Question: I am trying to create a schedule for a Tae Kwon Do school, and I would like the admins to be able to CRUD their table .
This is how I would like for it to look:

and here is my code right now:
'''
<?php require_once("../../includes/initialize.php"); ?>
<?php if (!$session->is_logged_in()) { redirect_to("login.php"); } ?>
<?php
$schedules = Schedule::find_all();
?>
<?php include_layout_template('admin_header.php'); ?>
<h2>Schedule</h2>
<?php
if(isset($_POST['delete'])){
$schedule = Schedule::find_by_id($_GET['id']);
if($schedule && $schedule->delete()) {
$session->message("The line was deleted.");
redirect_to('schedule.php');
}else{
$session->message("The line could not be deleted.");
redirect_to('schedule.php');
}
}
?>
<?php
if(isset($_POST['submit'])){
$schedule = new Schedule();
$schedule->belt = $_POST['belt'];
$schedule->age = $_POST['age'];
$schedule->monday = $_POST['monday'];
$schedule->tuesday = $_POST['tuesday'];
$schedule->wednesday = $_POST['wednesday'];
$schedule->thursday = $_POST['thursday'];
$schedule->friday = $_POST['friday'];
$schedule->saturday = $_POST['saturday'];
if($schedule->save()) {
$session->message("line added successfully.");
redirect_to('schedule.php');
} else {
$message = join("<<br />", $schedule->errors);
}
}
?>
<?php
if(isset($_POST['update'])){
$schedule = Schedule::find_by_id($_POST['id']);
$schedule->belt = $_POST['belt'];
$schedule->age = $_POST['age'];
$schedule->monday = $_POST['monday'];
$schedule->tuesday = $_POST['tuesday'];
$schedule->wednesday = $_POST['wednesday'];
$schedule->thursday = $_POST['thursday'];
$schedule->friday = $_POST['friday'];
$schedule->saturday = $_POST['saturday'];
if($schedule->save()) {
$session->message("line updated successfully.");
redirect_to('schedule.php');
} else {
$message = join("<<br />", $schedule->errors);
}
}
?>
<?php echo output_message($message); ?>
<table id="schedule">
<tr>
<th>Belt</th>
<th>Age</th>
<th>Monday</th>
<th>Tuesday</th>
<th>Wednesday</th>
<th>Thursday</th>
<th>Friday</th>
<th>Saturday</th>
<th></th>
</tr>
<?php foreach($schedules as $schedule): ?>
<tr>
<form action="schedule.php" enctype="multipart/form-data" method="post">
<input type="hidden" name="id" value="<?php echo $schedule->id;?>" />
<td><input type="text" size="15" name="belt" value="<?php echo $schedule->belt; ?>" /></td>
<td><input type="text" size="5" name="age" value="<?php echo $schedule->age; ?>" /></td>
<td><input type="text" size="7" name="monday" value="<?php echo $schedule->monday; ?>" /></td>
<td><input type="text" size="7" name="tuesday" value="<?php echo $schedule->tuesday; ?>" /></td>
<td><input type="text" size="7" name="wednesday" value="<?php echo $schedule->wednesday; ?>" /></td>
<td><input type="text" size="7" name="thursday" value="<?php echo $schedule->thursday; ?>" /></td>
<td><input type="text" size="7" name="friday" value="<?php echo $schedule->friday; ?>" /></td>
<td><input type="text" size="7" name="saturday" value="<?php echo $schedule->saturday; ?>" /></td>
<td><input type="submit" name="update" value="Update" /><input type="submit" name="delete" value="Delete" onclick="return confirm('Are you sure you want to delete?');"/></td>
</form>
</tr>
<?php endforeach;?>
<tr>
<form action="schedule.php" enctype="multipart/form-data" method="post">
<td><input type="text" size="15" name="belt" value="" /></td>
<td><input type="text" size="5" name="age" value="" /></td>
<td><input type="text" size="7" name="monday" value="" /></td>
<td><input type="text" size="7" name="tuesday" value="" /></td>
<td><input type="text" size="7" name="wednesday" value="" /></td>
<td><input type="text" size="7" name="thursday" value="" /></td>
<td><input type="text" size="7" name="friday" value="" /></td>
<td><input type="text" size="7" name="saturday" value="" /></td>
<td><input type="submit" name="submit" value="Add new line" /></td>
</form>
</tr>
</table>
<br /><br />
<?php include_layout_template('admin_footer.php'); ?>
'''
I would love to make some additional enhancements, but I can't figure out this form. It was working fine up until I added the ability to update. Now when I add some new data into one of the rows, and click update - it doesn't give me a session message and doesn't update the field in the view (but I think it is in the DB).
Any advice would be appreciated. I imagine that I could fix this with some AJAX - but I haven't touched it in a while and frankly don't remember how...
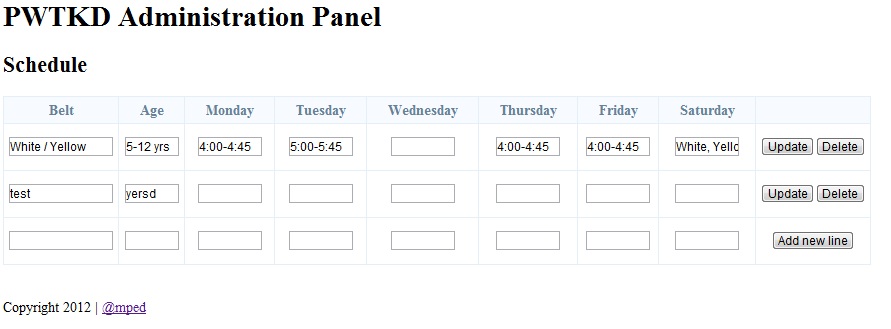
Answer: The reason it doesn't show the update on the screen is because
'''
$schedules = Schedule::find_all();
'''
is above the code to update. So $schedules doesn't get changed. I'd suggest changing
'''
<?php foreach($schedules as $schedule): ?>
'''
to
'''
<?php foreach(Schedule::find_all() as $schedule): ?>
'''